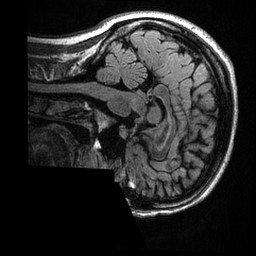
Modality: T2w
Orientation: sagittal
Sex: female
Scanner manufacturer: ge
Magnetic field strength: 3 T
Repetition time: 6 s
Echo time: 0.1261 s